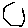
Label: hexagon